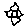
Label: flower